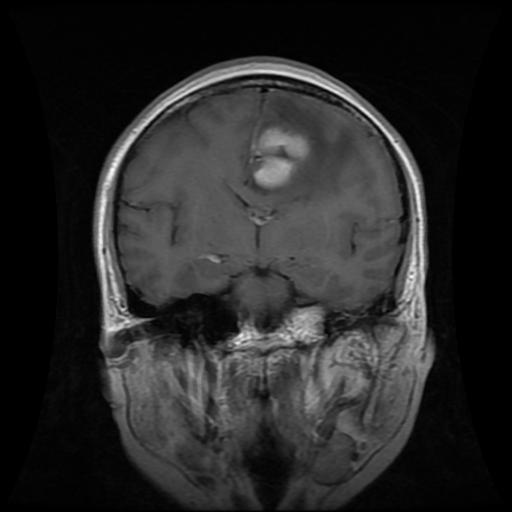
Label: meningioma